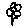
Label: flower